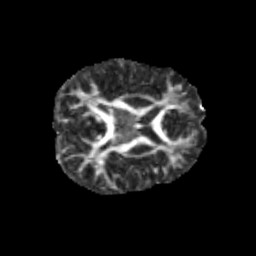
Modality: FA
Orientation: axial
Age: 11
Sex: male
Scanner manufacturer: siemens
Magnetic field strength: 3 T
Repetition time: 3.8 s
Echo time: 0.07 s